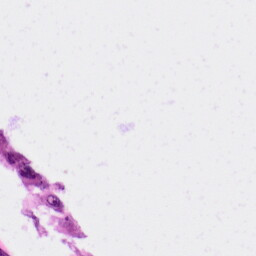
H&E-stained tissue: Skin